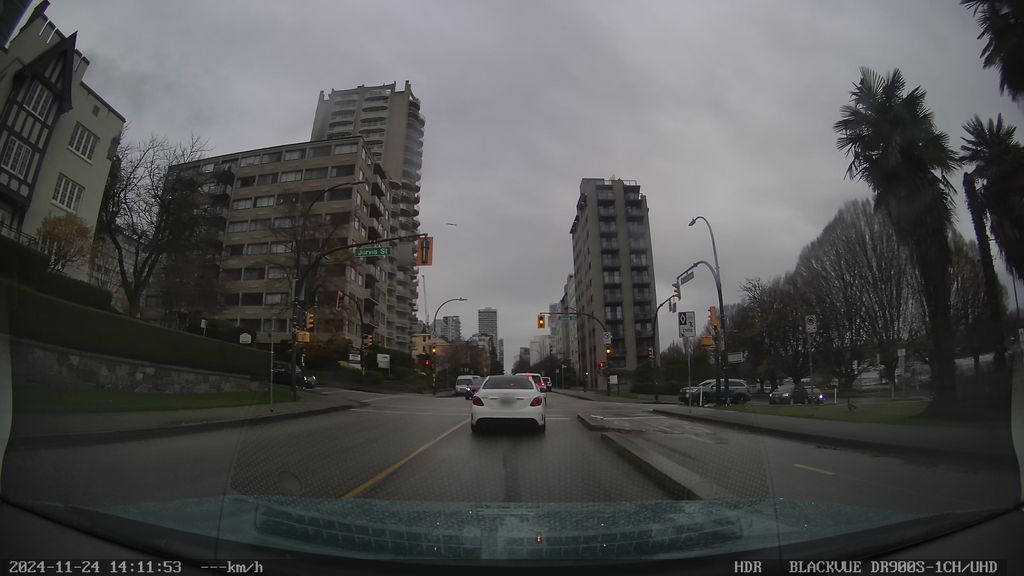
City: vancouver